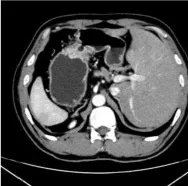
Comprehensive radiological and intraoperative visualization in Situs Inversus Totalis (SIT) accompanied by gastric cancer. (B) Axial computed tomography (CT) scan reveals a gastric lesion located in the body of the stomach.
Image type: radiology (ct)